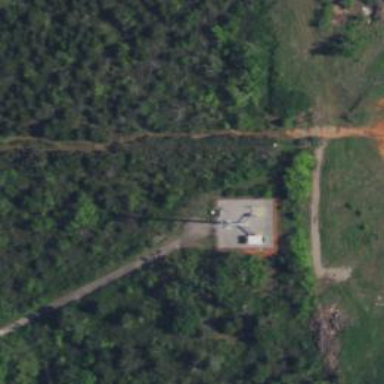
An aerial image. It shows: Man-made mast used for communication purposes.